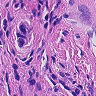
Metastatic tissue present: yes